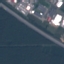
Label: Highway